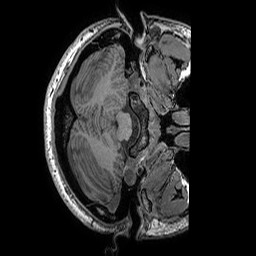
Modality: T1w
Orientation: axial
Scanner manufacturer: ge
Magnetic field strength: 3 T
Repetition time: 0.008156 s
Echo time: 0.00318 s